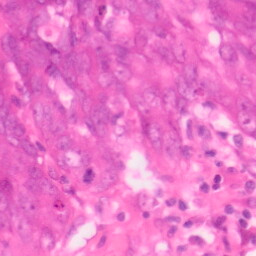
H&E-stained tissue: Colon